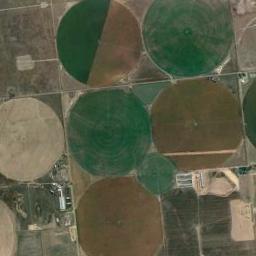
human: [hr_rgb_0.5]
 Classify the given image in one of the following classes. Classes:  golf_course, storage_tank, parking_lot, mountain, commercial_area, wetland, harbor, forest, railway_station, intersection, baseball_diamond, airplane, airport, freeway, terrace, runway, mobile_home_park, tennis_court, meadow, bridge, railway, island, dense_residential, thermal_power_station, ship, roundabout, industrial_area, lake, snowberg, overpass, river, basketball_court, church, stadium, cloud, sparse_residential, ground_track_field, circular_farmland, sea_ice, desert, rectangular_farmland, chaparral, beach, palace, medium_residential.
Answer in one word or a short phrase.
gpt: circular_farmland